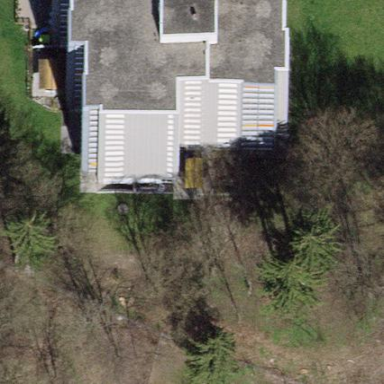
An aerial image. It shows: Flat-roofed apartment building.